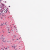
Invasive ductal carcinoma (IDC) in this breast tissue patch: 1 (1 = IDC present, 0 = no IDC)